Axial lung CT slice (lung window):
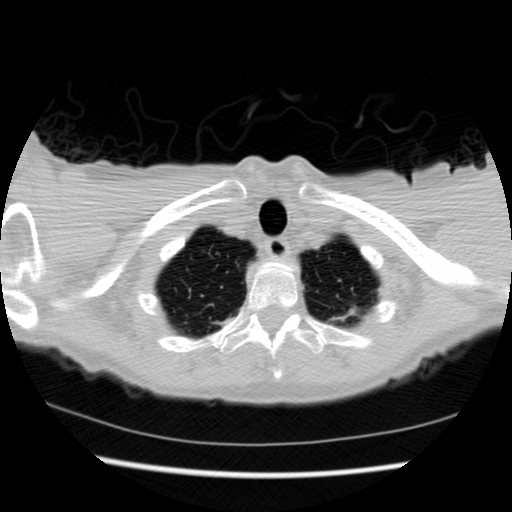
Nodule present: no